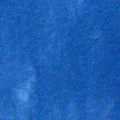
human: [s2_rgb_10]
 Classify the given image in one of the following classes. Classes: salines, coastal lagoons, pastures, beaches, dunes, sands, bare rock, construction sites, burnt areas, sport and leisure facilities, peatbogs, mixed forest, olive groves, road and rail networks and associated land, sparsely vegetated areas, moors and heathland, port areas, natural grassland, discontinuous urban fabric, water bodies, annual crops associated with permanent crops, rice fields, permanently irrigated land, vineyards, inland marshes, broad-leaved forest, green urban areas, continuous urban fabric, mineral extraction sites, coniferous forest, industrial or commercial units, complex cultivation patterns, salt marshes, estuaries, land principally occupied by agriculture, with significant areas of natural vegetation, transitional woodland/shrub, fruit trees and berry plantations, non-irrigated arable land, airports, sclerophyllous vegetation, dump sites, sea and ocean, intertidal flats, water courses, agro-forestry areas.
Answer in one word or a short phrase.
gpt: sea and ocean